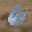
Label: 6